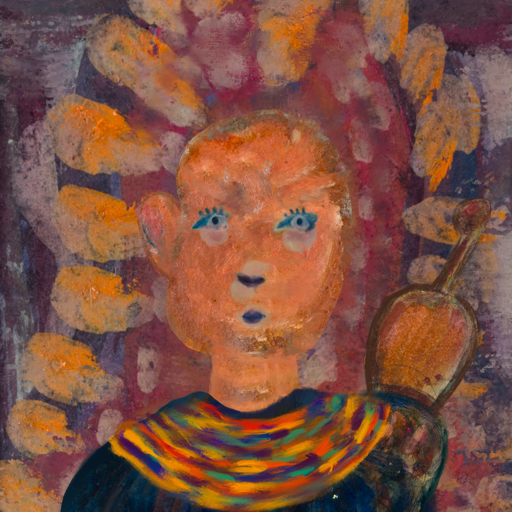
Background: Doll, Head And Neck Front: Boggyland, Face Front: Hill_Girl, Bust: Pipe, Hair Front: Blank, Head Accessory: Blank, Second Necklace: An_Impression_2, Necklace: Blank, Baby: Blank